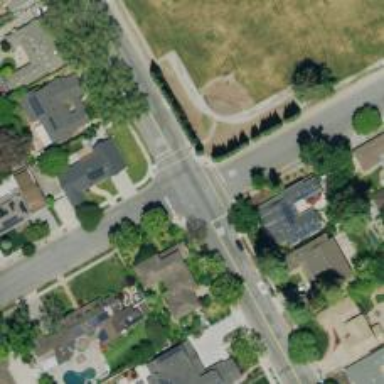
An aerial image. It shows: Road with stop sign.